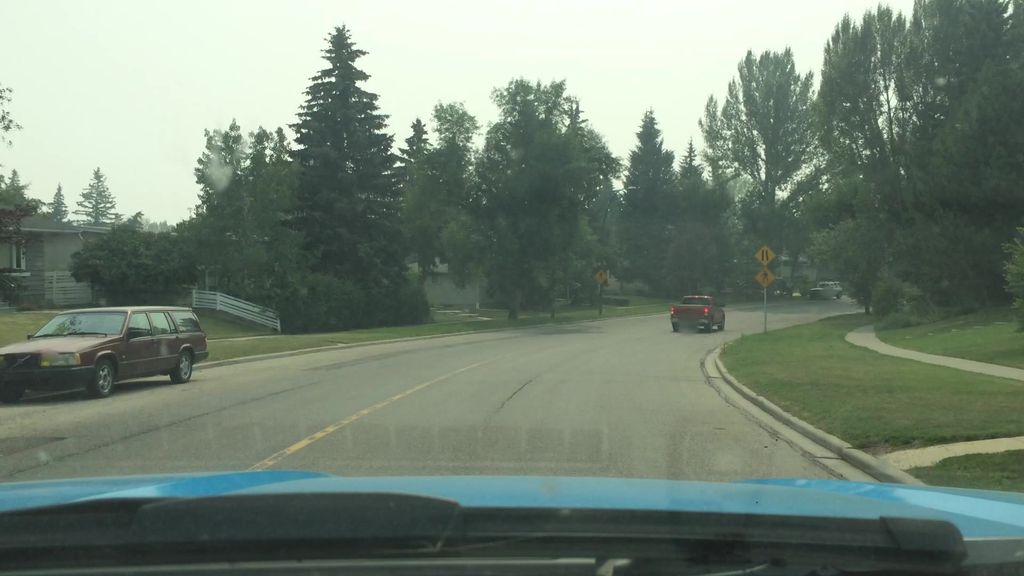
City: calgary